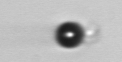
Label: bead